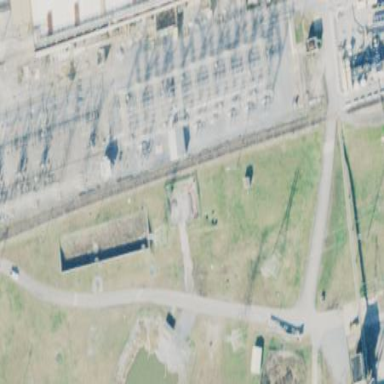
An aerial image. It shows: Fence surrounds transmission level power substation.